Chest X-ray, PA view. Patient: 22 years old, sex M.
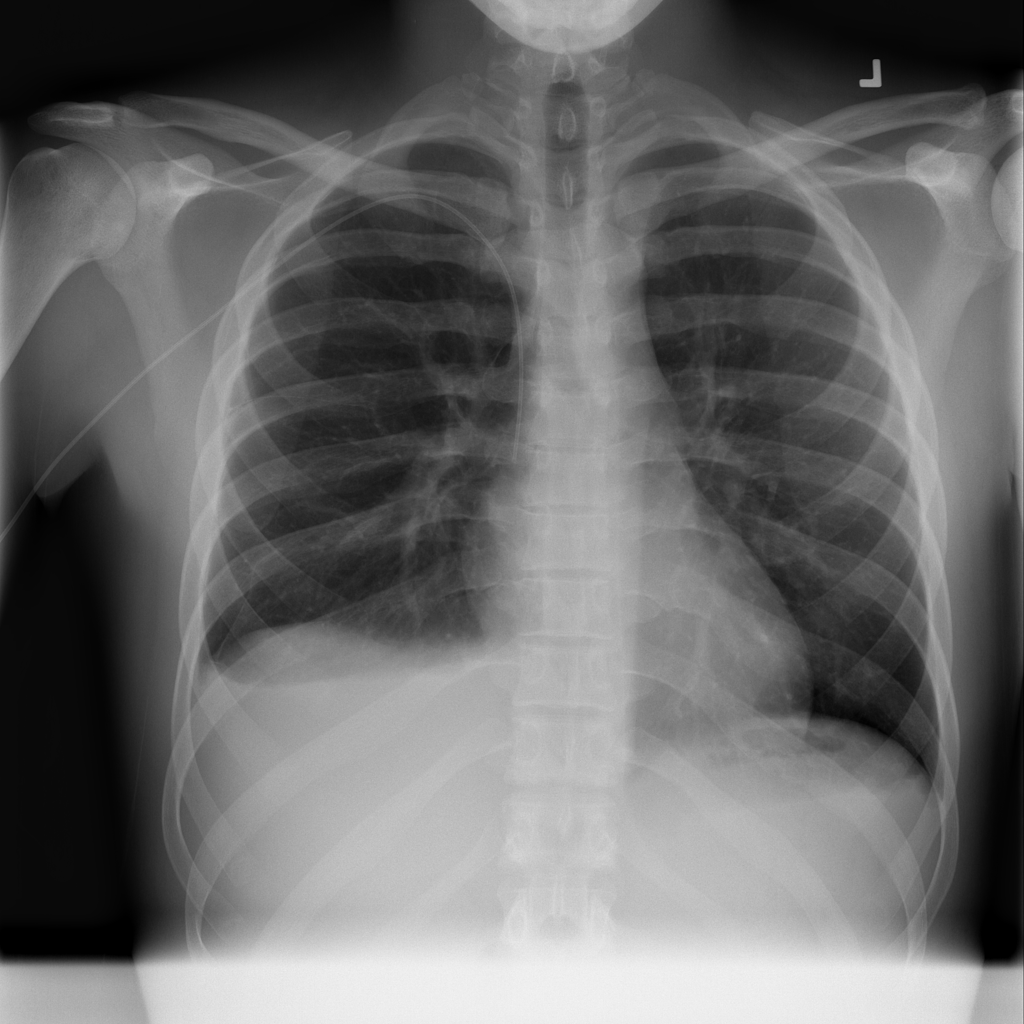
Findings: Effusion